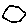
Label: hexagon